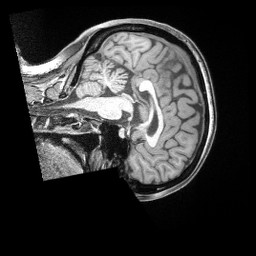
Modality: T1w
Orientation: sagittal
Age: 40
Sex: female
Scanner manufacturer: siemens
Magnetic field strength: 3 T
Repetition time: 2 s
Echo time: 0.00211 s